Field crop: maize
Growth stage: 1
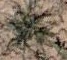
Species: salsola